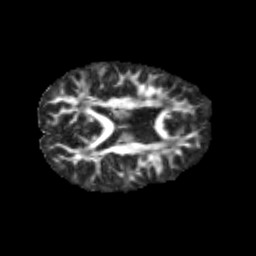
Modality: FA
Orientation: axial
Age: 11
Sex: female
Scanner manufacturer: siemens
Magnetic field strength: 3 T
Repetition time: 3.8 s
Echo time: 0.07 s